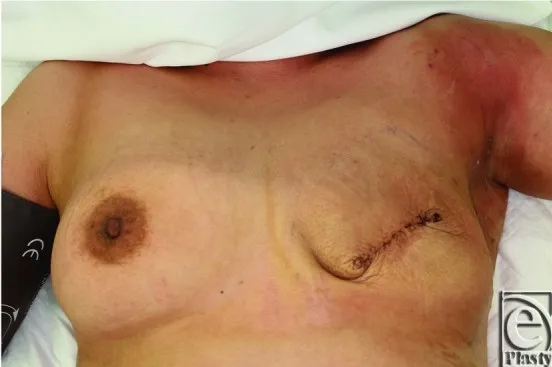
Case 1 on the first day of onset. She presented with a diffuse rash on her upper extremities, while the site of operation (left breast) showed no symptoms.
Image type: medical_photograph (other_medical_photograph)